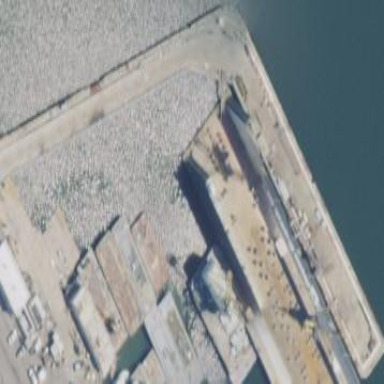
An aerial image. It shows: Concrete pier in industrial area. It is part of port.